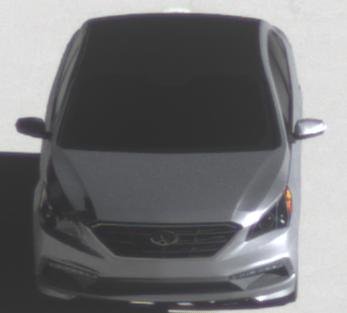
Make: Hyundai
Model: Sonata
Detailed model: Gen. 7
Model produced from: 2015
Model produced until: 2017
Doors: 4
Color: gray
Road condition: dry road
Daytime: morning or afternoon
Contrast: high contrast